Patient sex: M
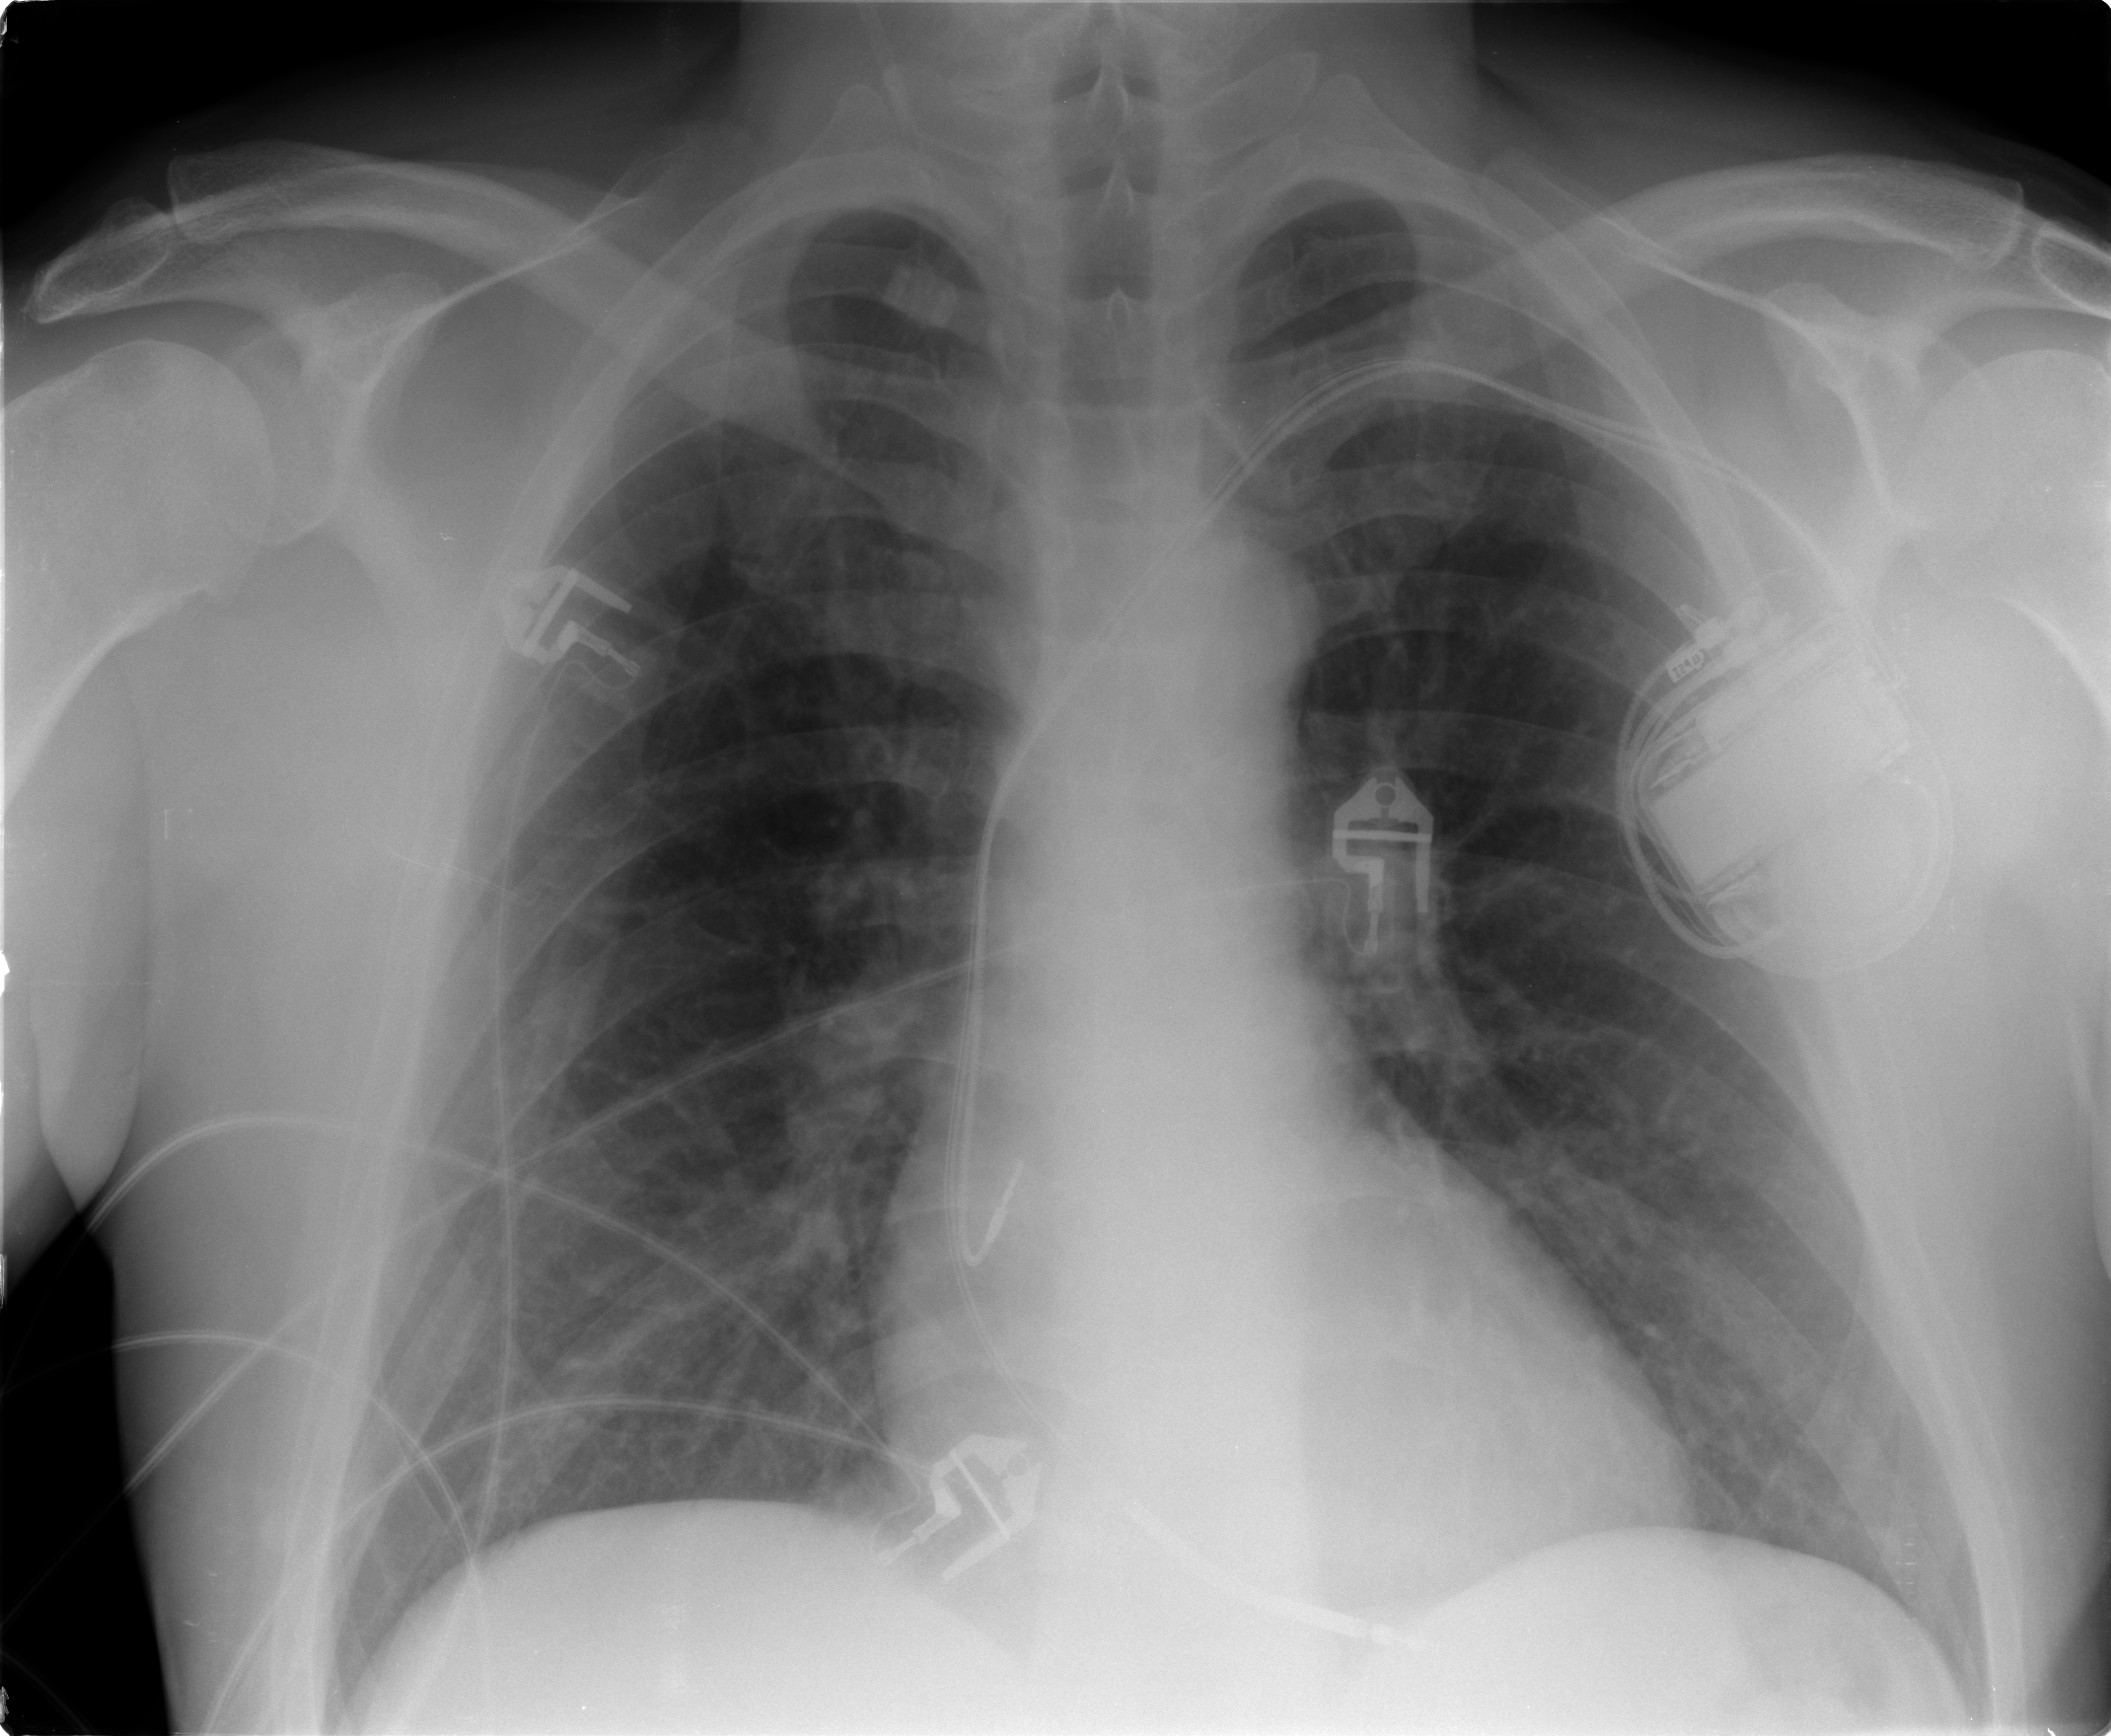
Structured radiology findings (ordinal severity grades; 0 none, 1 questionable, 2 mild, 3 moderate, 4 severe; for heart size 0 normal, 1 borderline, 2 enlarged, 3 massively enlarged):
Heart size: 0
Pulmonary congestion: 2
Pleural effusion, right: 0
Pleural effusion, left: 0
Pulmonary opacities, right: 0
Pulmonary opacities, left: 0
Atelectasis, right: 0
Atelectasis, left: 0